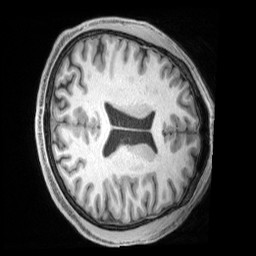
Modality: T1w
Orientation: axial
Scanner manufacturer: siemens
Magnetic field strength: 3 T
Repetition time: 2.4 s
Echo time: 0.00228 s